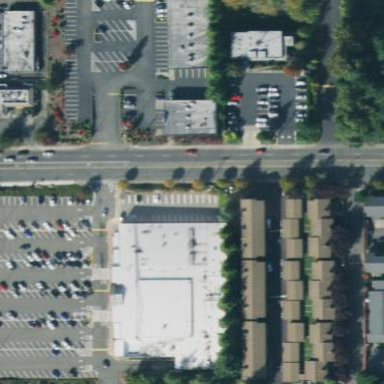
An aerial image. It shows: Supermarket building.